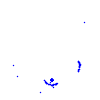
Particle: kaon